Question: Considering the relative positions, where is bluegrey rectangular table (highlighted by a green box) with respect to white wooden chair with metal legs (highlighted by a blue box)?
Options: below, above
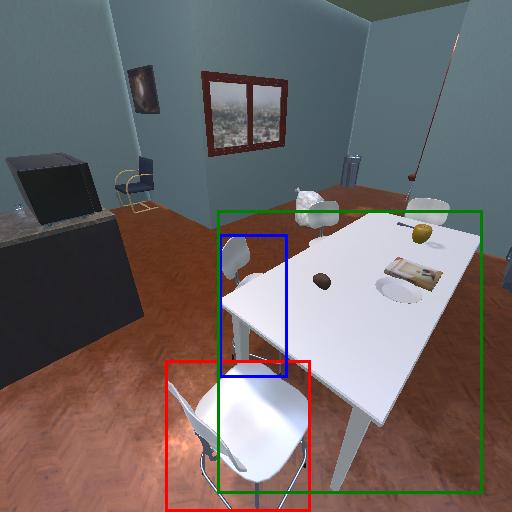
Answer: below